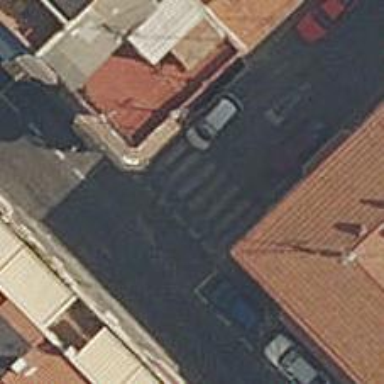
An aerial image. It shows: Asphalt road in residential area.